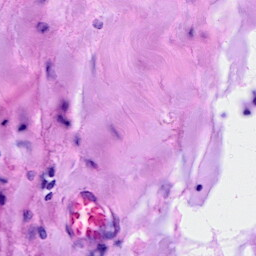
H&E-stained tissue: Breast